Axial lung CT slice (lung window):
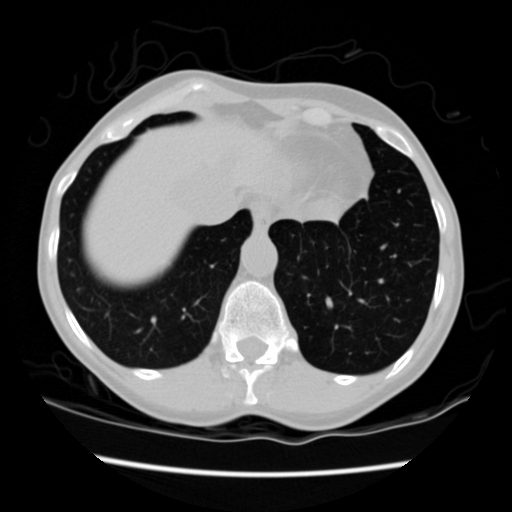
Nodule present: no